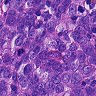
Metastatic tissue present: yes